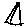
Label: triangle